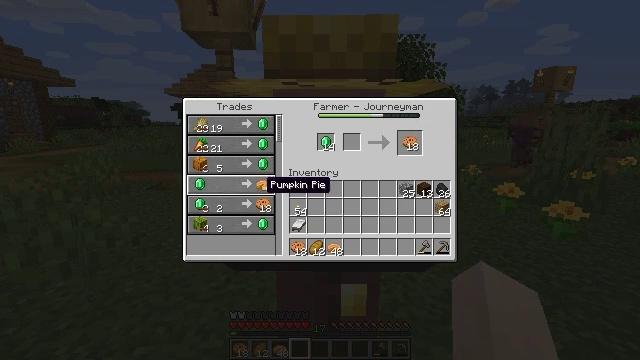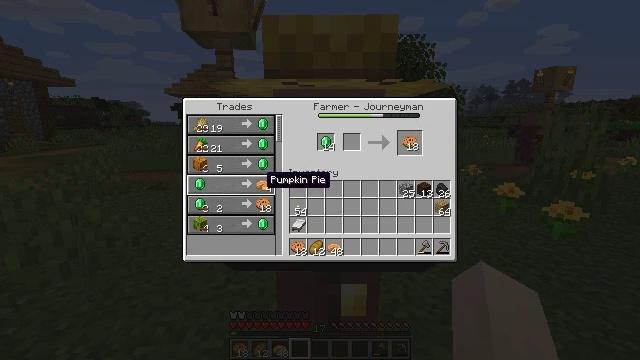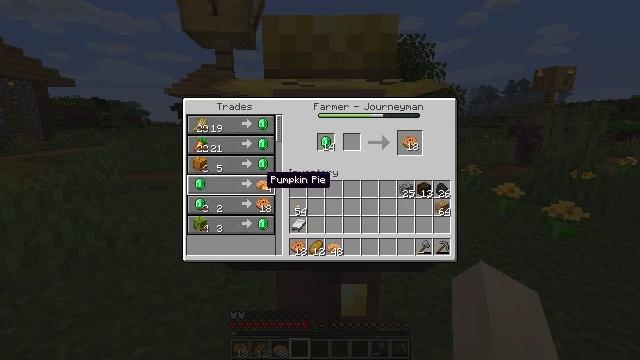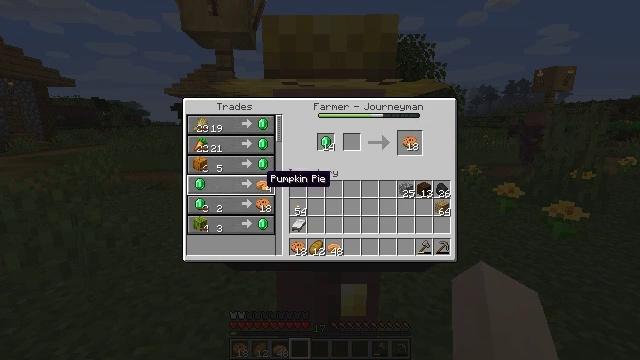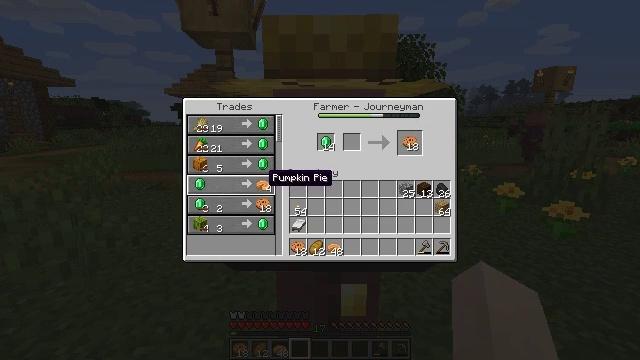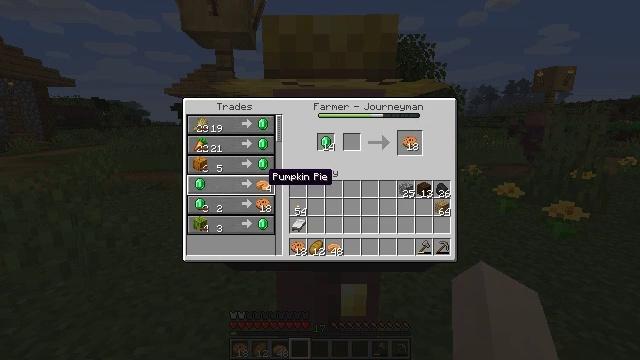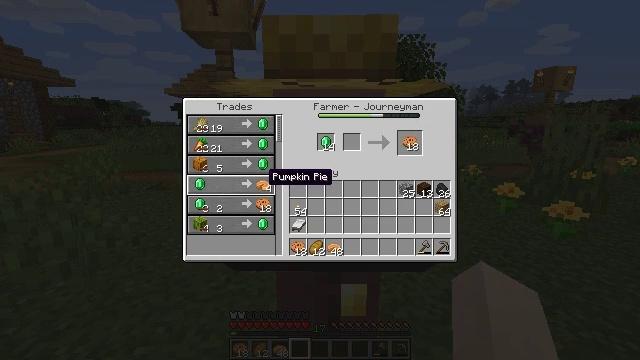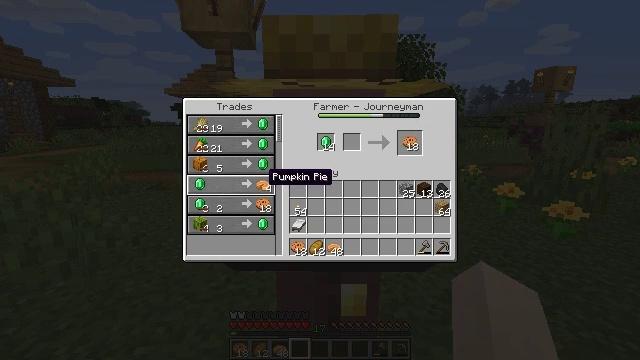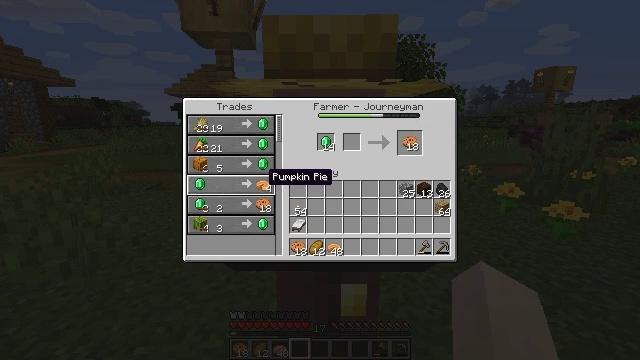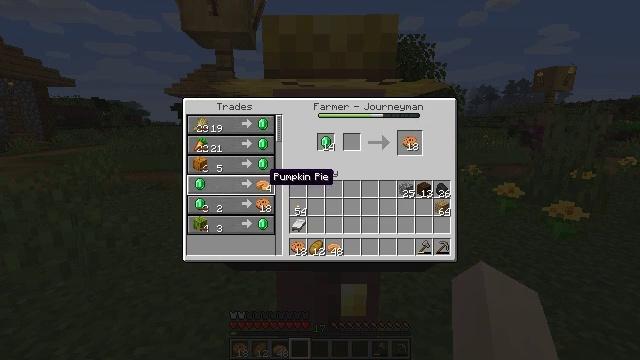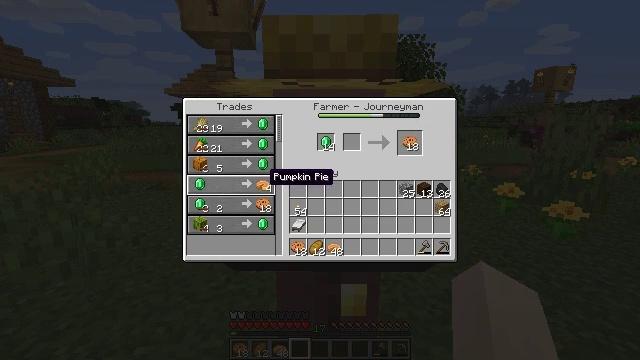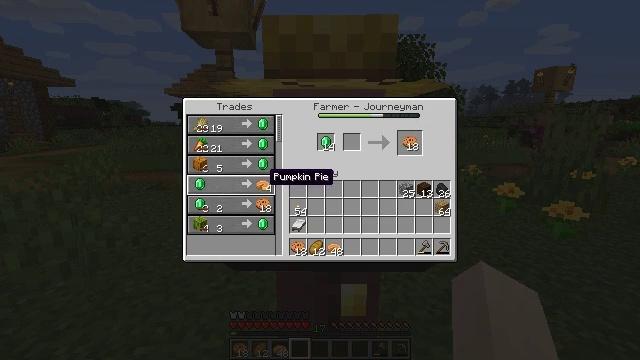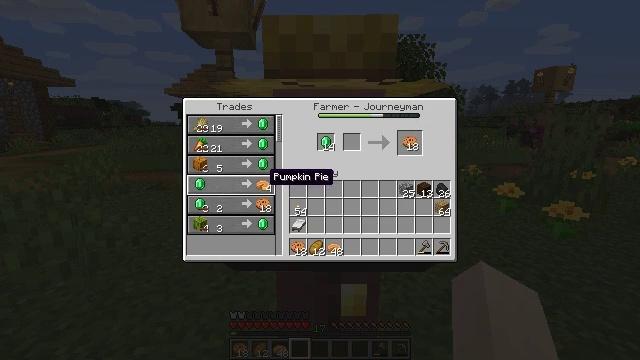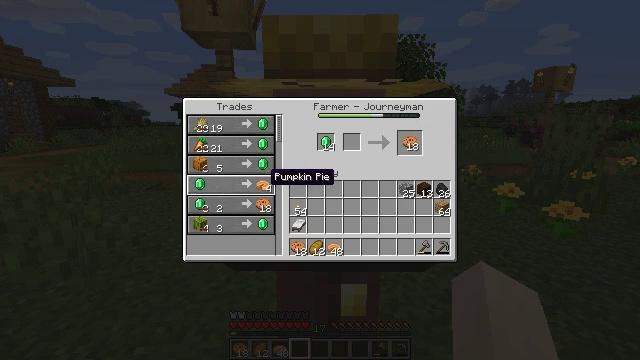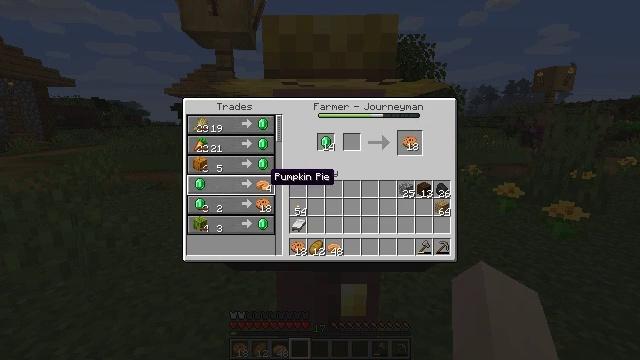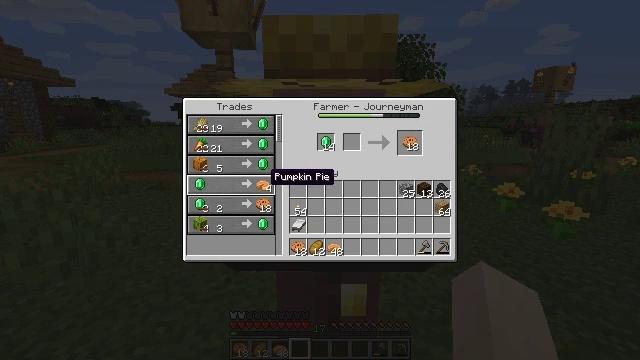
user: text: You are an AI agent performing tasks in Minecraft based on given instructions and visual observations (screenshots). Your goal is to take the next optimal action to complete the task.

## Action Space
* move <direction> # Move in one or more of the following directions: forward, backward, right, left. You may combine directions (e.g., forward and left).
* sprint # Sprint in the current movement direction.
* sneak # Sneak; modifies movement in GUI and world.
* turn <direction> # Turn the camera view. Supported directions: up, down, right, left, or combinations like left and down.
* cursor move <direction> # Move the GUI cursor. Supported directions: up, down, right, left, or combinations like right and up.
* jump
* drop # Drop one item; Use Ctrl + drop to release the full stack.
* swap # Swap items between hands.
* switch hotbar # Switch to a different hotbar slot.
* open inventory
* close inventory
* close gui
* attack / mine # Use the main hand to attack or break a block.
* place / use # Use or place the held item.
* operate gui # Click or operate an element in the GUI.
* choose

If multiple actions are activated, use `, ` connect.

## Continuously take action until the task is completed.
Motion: motion action
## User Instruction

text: Interact with crafting table to craft a cookie.
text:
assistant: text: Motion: no_op
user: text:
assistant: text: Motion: no_op
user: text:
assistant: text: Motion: no_op
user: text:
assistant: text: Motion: no_op
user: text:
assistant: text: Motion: no_op
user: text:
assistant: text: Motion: no_op
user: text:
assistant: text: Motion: no_op
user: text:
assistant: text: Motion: no_op
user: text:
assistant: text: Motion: no_op
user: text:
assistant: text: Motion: no_op
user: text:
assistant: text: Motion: no_op
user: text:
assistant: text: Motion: no_op
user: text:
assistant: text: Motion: no_op
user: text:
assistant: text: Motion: no_op
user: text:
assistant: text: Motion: no_op
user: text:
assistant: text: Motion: no_op
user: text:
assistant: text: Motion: no_op
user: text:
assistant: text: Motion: no_op
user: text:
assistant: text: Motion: no_op
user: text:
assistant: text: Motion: no_op
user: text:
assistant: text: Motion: cursor move down
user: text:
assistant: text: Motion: no_op
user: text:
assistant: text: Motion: no_op
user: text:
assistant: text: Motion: cursor move right and up
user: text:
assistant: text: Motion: cursor move right and up
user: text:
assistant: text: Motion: cursor move right and up
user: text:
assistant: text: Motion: no_op
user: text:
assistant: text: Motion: no_op
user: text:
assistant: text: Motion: no_op
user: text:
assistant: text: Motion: cursor move right